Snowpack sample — Loveland Pass, Silver Plume, Colorado, USA (12/14/25, 10:50 AM MST)
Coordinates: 39.664, -105.882
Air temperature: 36 °F
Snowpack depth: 67 cm
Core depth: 20 cm
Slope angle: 6°, slope face: 326°
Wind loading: low
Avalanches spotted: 0
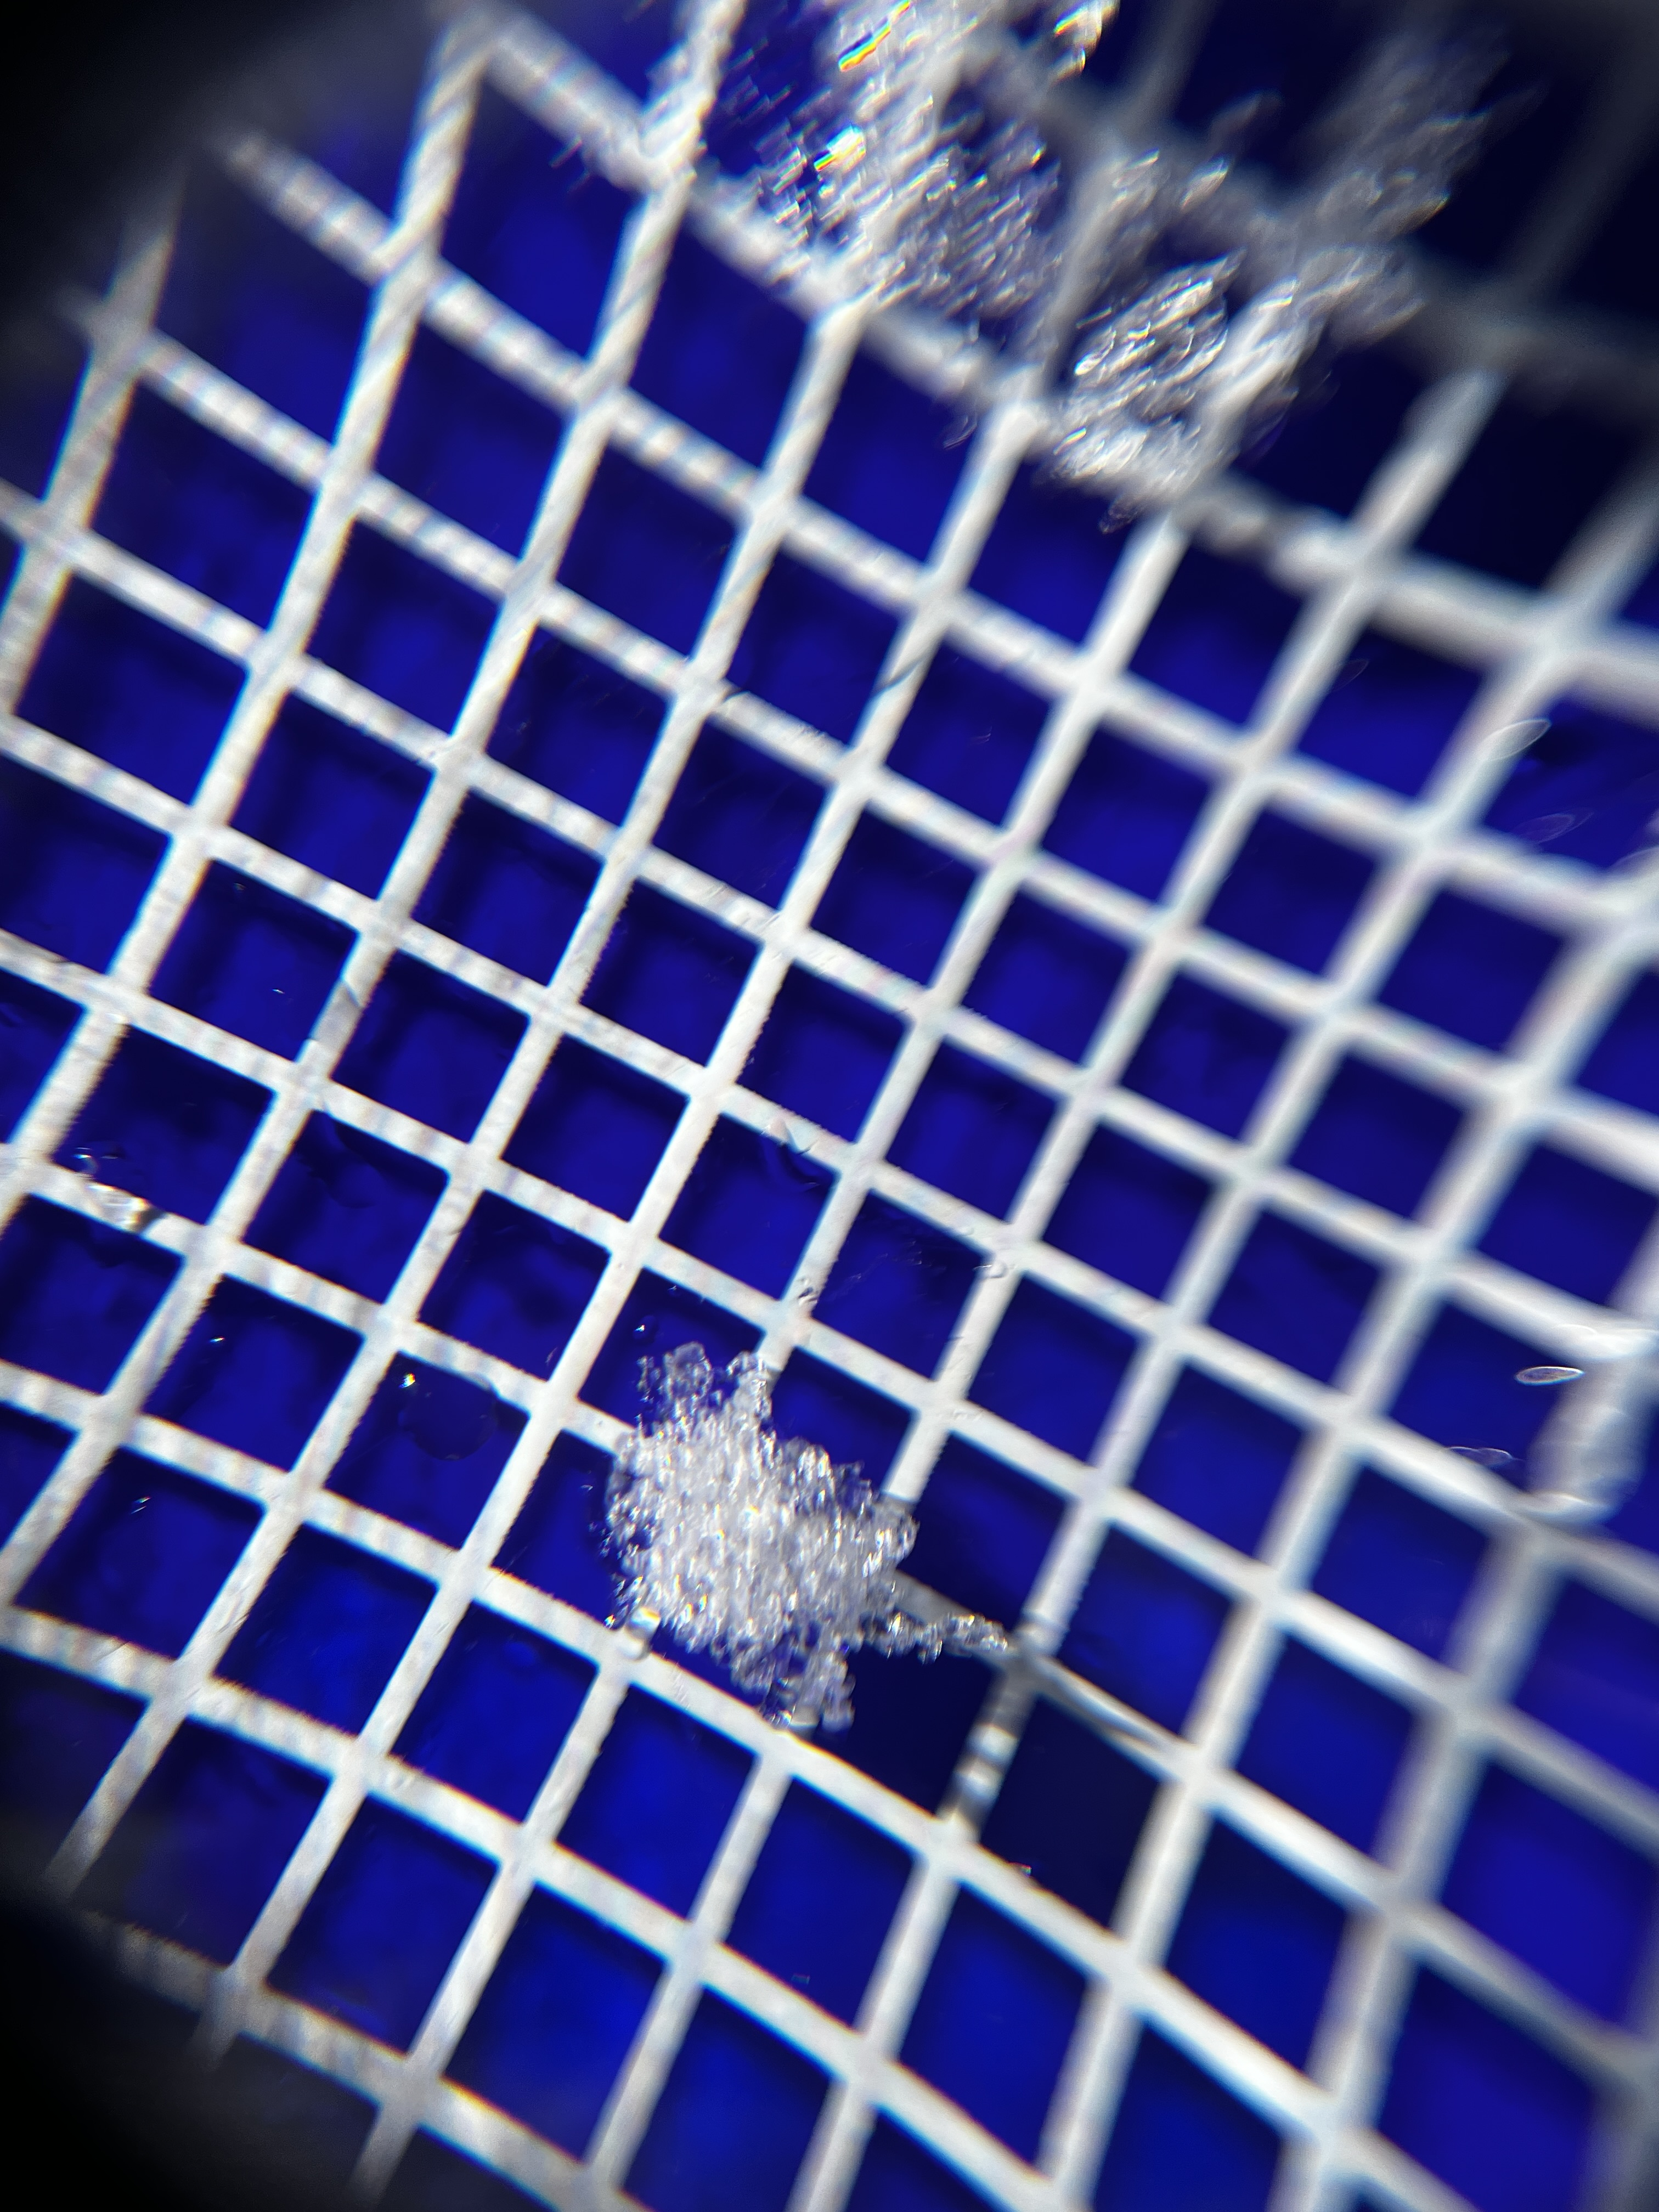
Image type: magnified_profile
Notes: No avalanches spotted, very late start to the season with minimal snowpack